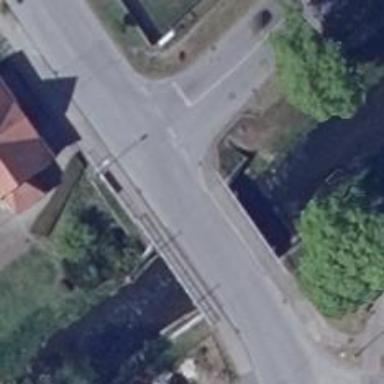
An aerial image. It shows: Secondary road on asphalt bridge.